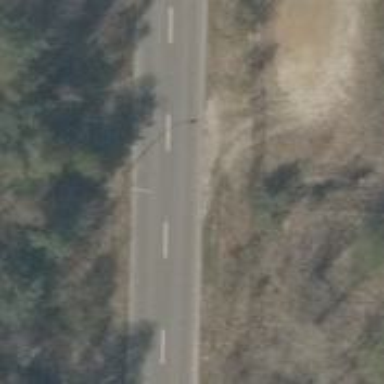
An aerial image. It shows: Unclassified road with asphalt surface running parallel to abandoned railway.